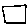
Label: square